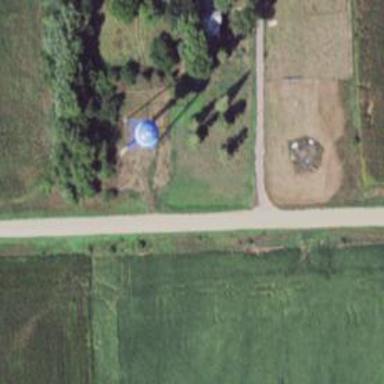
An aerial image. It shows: Water tower that is man-made.